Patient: sex M, age 74
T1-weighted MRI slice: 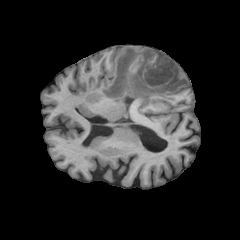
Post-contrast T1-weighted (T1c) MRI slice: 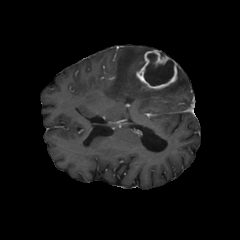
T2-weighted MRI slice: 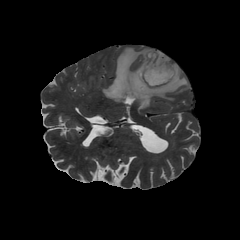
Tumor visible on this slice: yes
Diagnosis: Glioblastoma, IDH-wildtype
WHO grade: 4